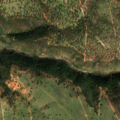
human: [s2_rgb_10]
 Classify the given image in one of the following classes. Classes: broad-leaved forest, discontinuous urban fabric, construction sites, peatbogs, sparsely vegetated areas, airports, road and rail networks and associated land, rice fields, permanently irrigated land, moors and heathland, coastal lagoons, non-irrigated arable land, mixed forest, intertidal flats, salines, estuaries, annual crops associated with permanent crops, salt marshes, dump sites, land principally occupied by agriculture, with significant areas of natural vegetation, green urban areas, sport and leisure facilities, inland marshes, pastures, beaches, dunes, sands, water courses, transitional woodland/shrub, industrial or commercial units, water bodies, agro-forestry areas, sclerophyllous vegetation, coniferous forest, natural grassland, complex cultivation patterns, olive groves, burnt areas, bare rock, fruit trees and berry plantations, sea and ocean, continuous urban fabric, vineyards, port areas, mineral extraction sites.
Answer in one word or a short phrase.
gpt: pastures, agro-forestry areas, broad-leaved forest